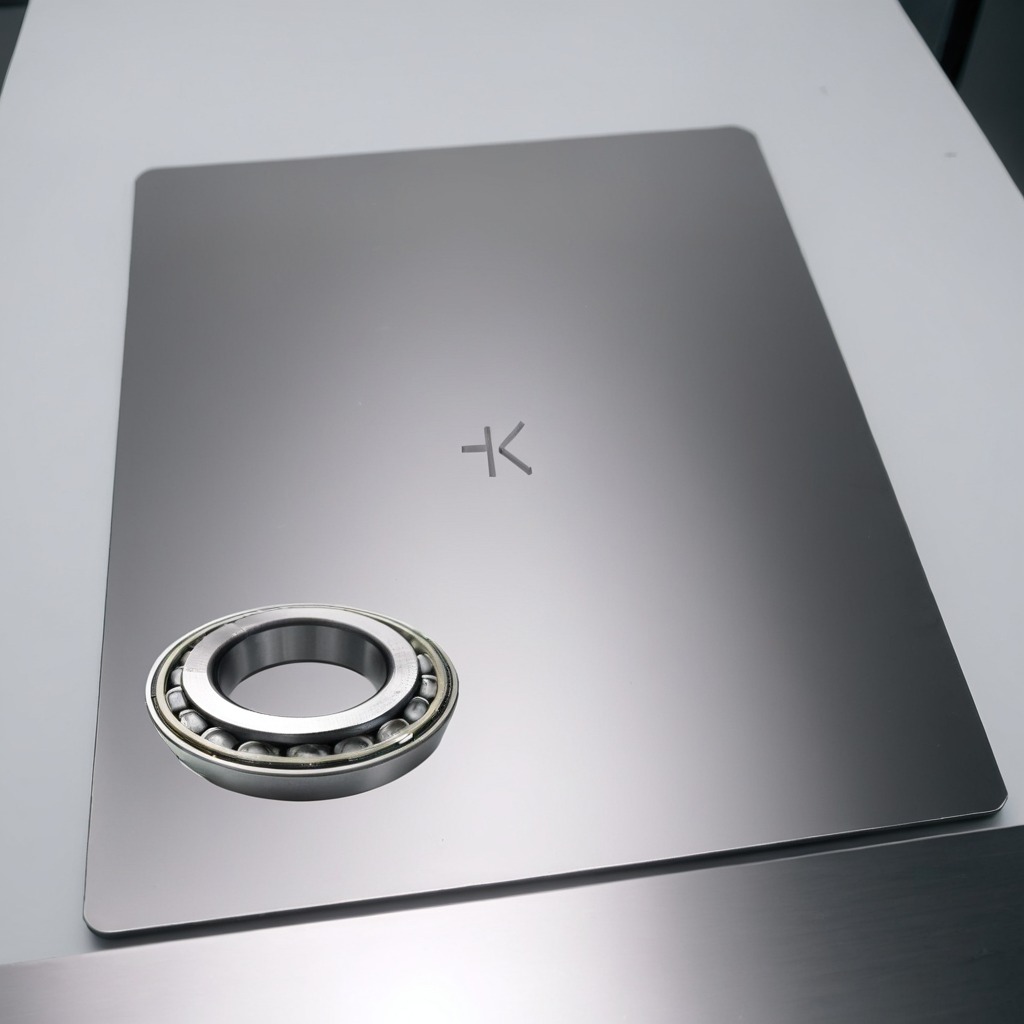
A metal ball bearing is lying on the stainless steel table.